Field crop: tomato
Growth stage: 2
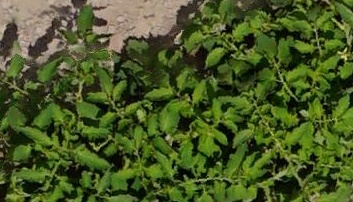
Species: tomato